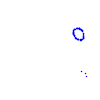
Particle: pion